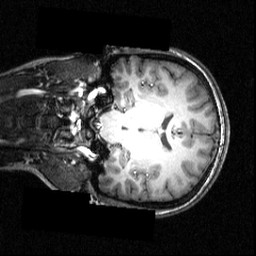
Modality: T1w
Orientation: coronal
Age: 20
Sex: female
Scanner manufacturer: siemens
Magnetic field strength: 3.951 T
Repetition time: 1.5 s
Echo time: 0.00335 s